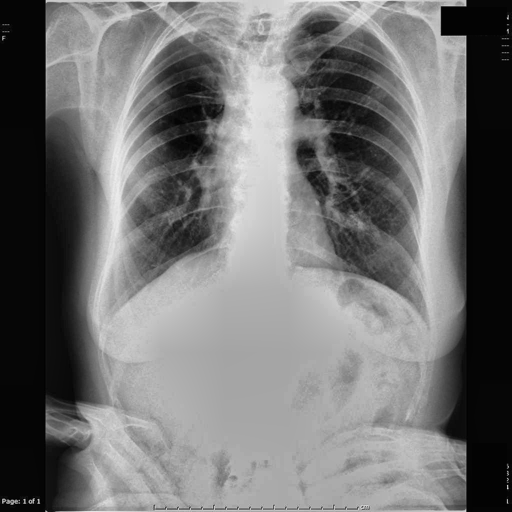
Finding: TUBERCULOSIS